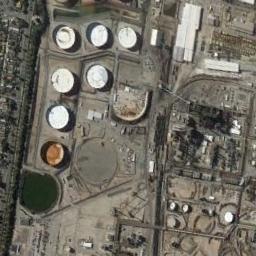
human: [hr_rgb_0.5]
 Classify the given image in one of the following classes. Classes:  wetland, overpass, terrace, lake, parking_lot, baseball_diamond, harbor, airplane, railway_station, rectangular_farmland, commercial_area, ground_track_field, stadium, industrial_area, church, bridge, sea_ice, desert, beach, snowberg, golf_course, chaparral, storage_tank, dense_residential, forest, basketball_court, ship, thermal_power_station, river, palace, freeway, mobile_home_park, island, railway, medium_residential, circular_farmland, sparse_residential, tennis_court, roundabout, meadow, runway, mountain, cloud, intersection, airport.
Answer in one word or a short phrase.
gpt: storage_tank